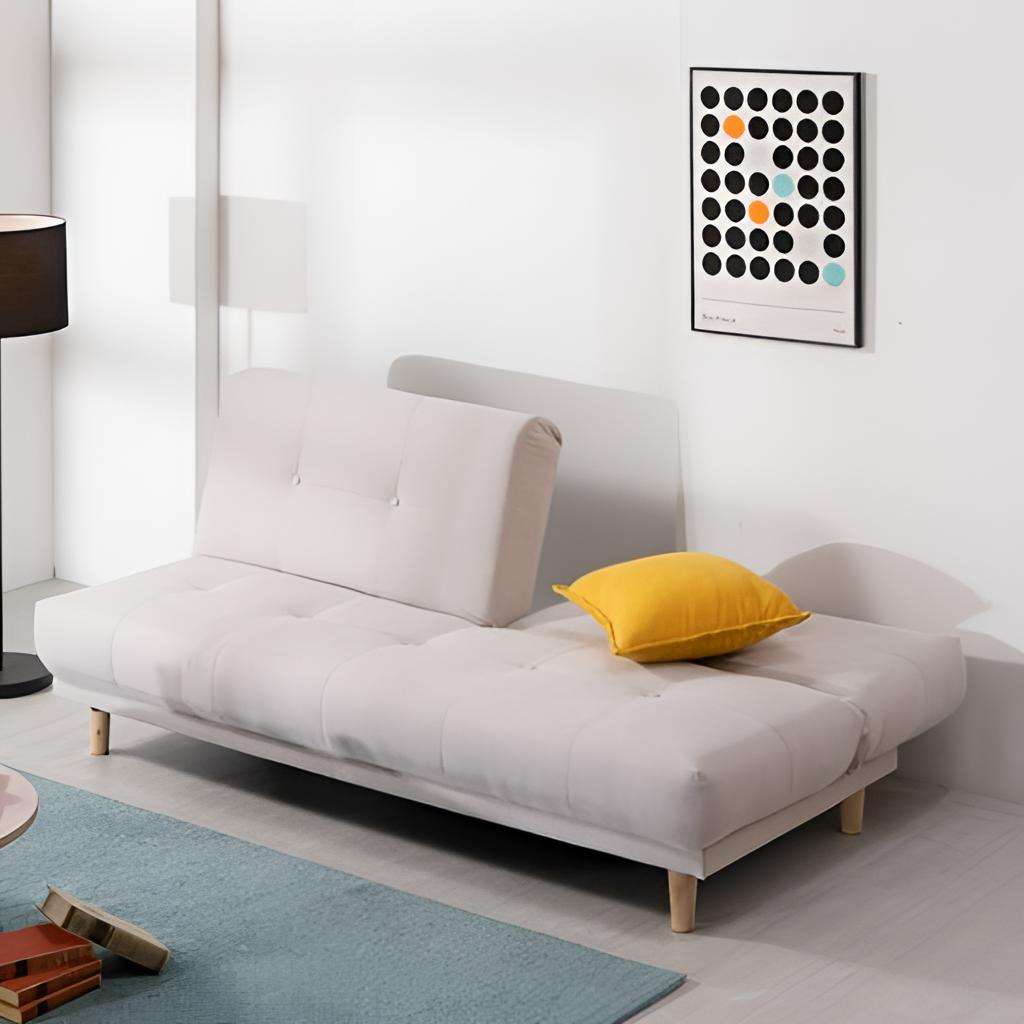
living room, beige fabric sofa, wood flooring, with plank pattern, modern, paint wallpaper, with solid pattern